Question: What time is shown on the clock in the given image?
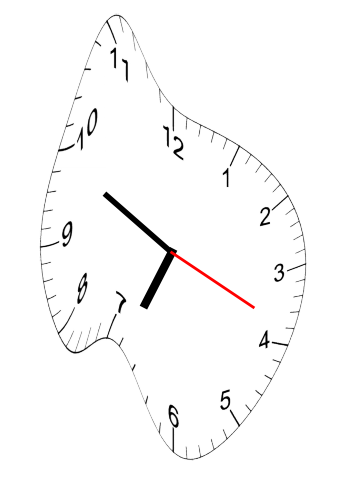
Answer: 06:49:19